Question: I cannot understand how to use 'fill_betweenx()' in matplotlib. How it is different from 'fill_between()'? After reading the documentation of 'fill_betweenx()' I tried to implement it:
'''
x=np.linspace(0,2*3.14,50)
y=np.sin(x)
plt.figure(figsize=(10,5))
plt.fill_betweenx(y,2,3,color='b')
plt.plot(x,y)
'''
As per my understanding, it should have filled the sine curve between x=2 and x=3 with a blue color, but I got:

Can anyone explain to me why it wasn't filled?
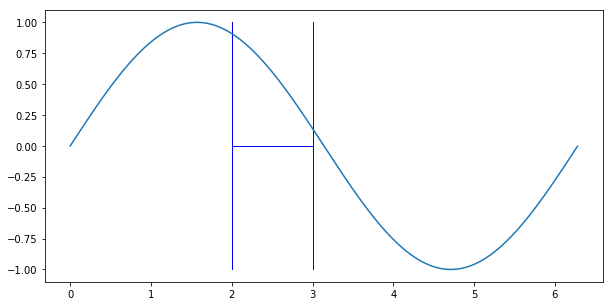
Answer: It seems you want to fill the sine curve, e.g. between y=0 and the sine. You may limit this fill to a range of x coordinates using 'where'.
'''
import matplotlib.pyplot as plt
import numpy as np
x=np.linspace(0,2*3.14,50)
y=np.sin(x)
plt.fill_between(x,y,0,where=(x>2) & (x<=3),color='b')
plt.plot(x,y)
'''
<URL>
In contrast you would use 'fill_betweenx' if you wanted to fill between a curve in x direction. E.g.
'''
plt.fill_betweenx(x,y,where=(x>2) & (x<=3), color='b')
plt.plot(y,x)
'''
<URL>